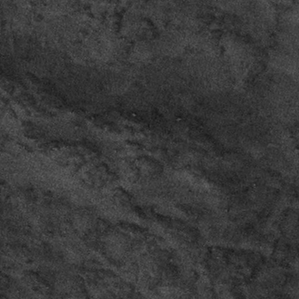
Label: frost